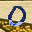
Label: 0